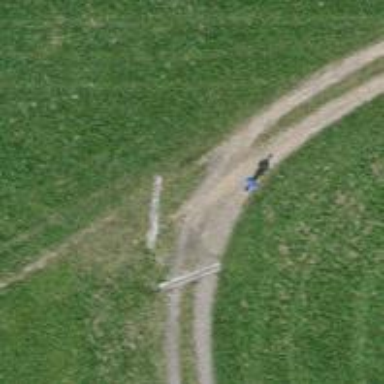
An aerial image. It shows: Gravel track road.